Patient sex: F
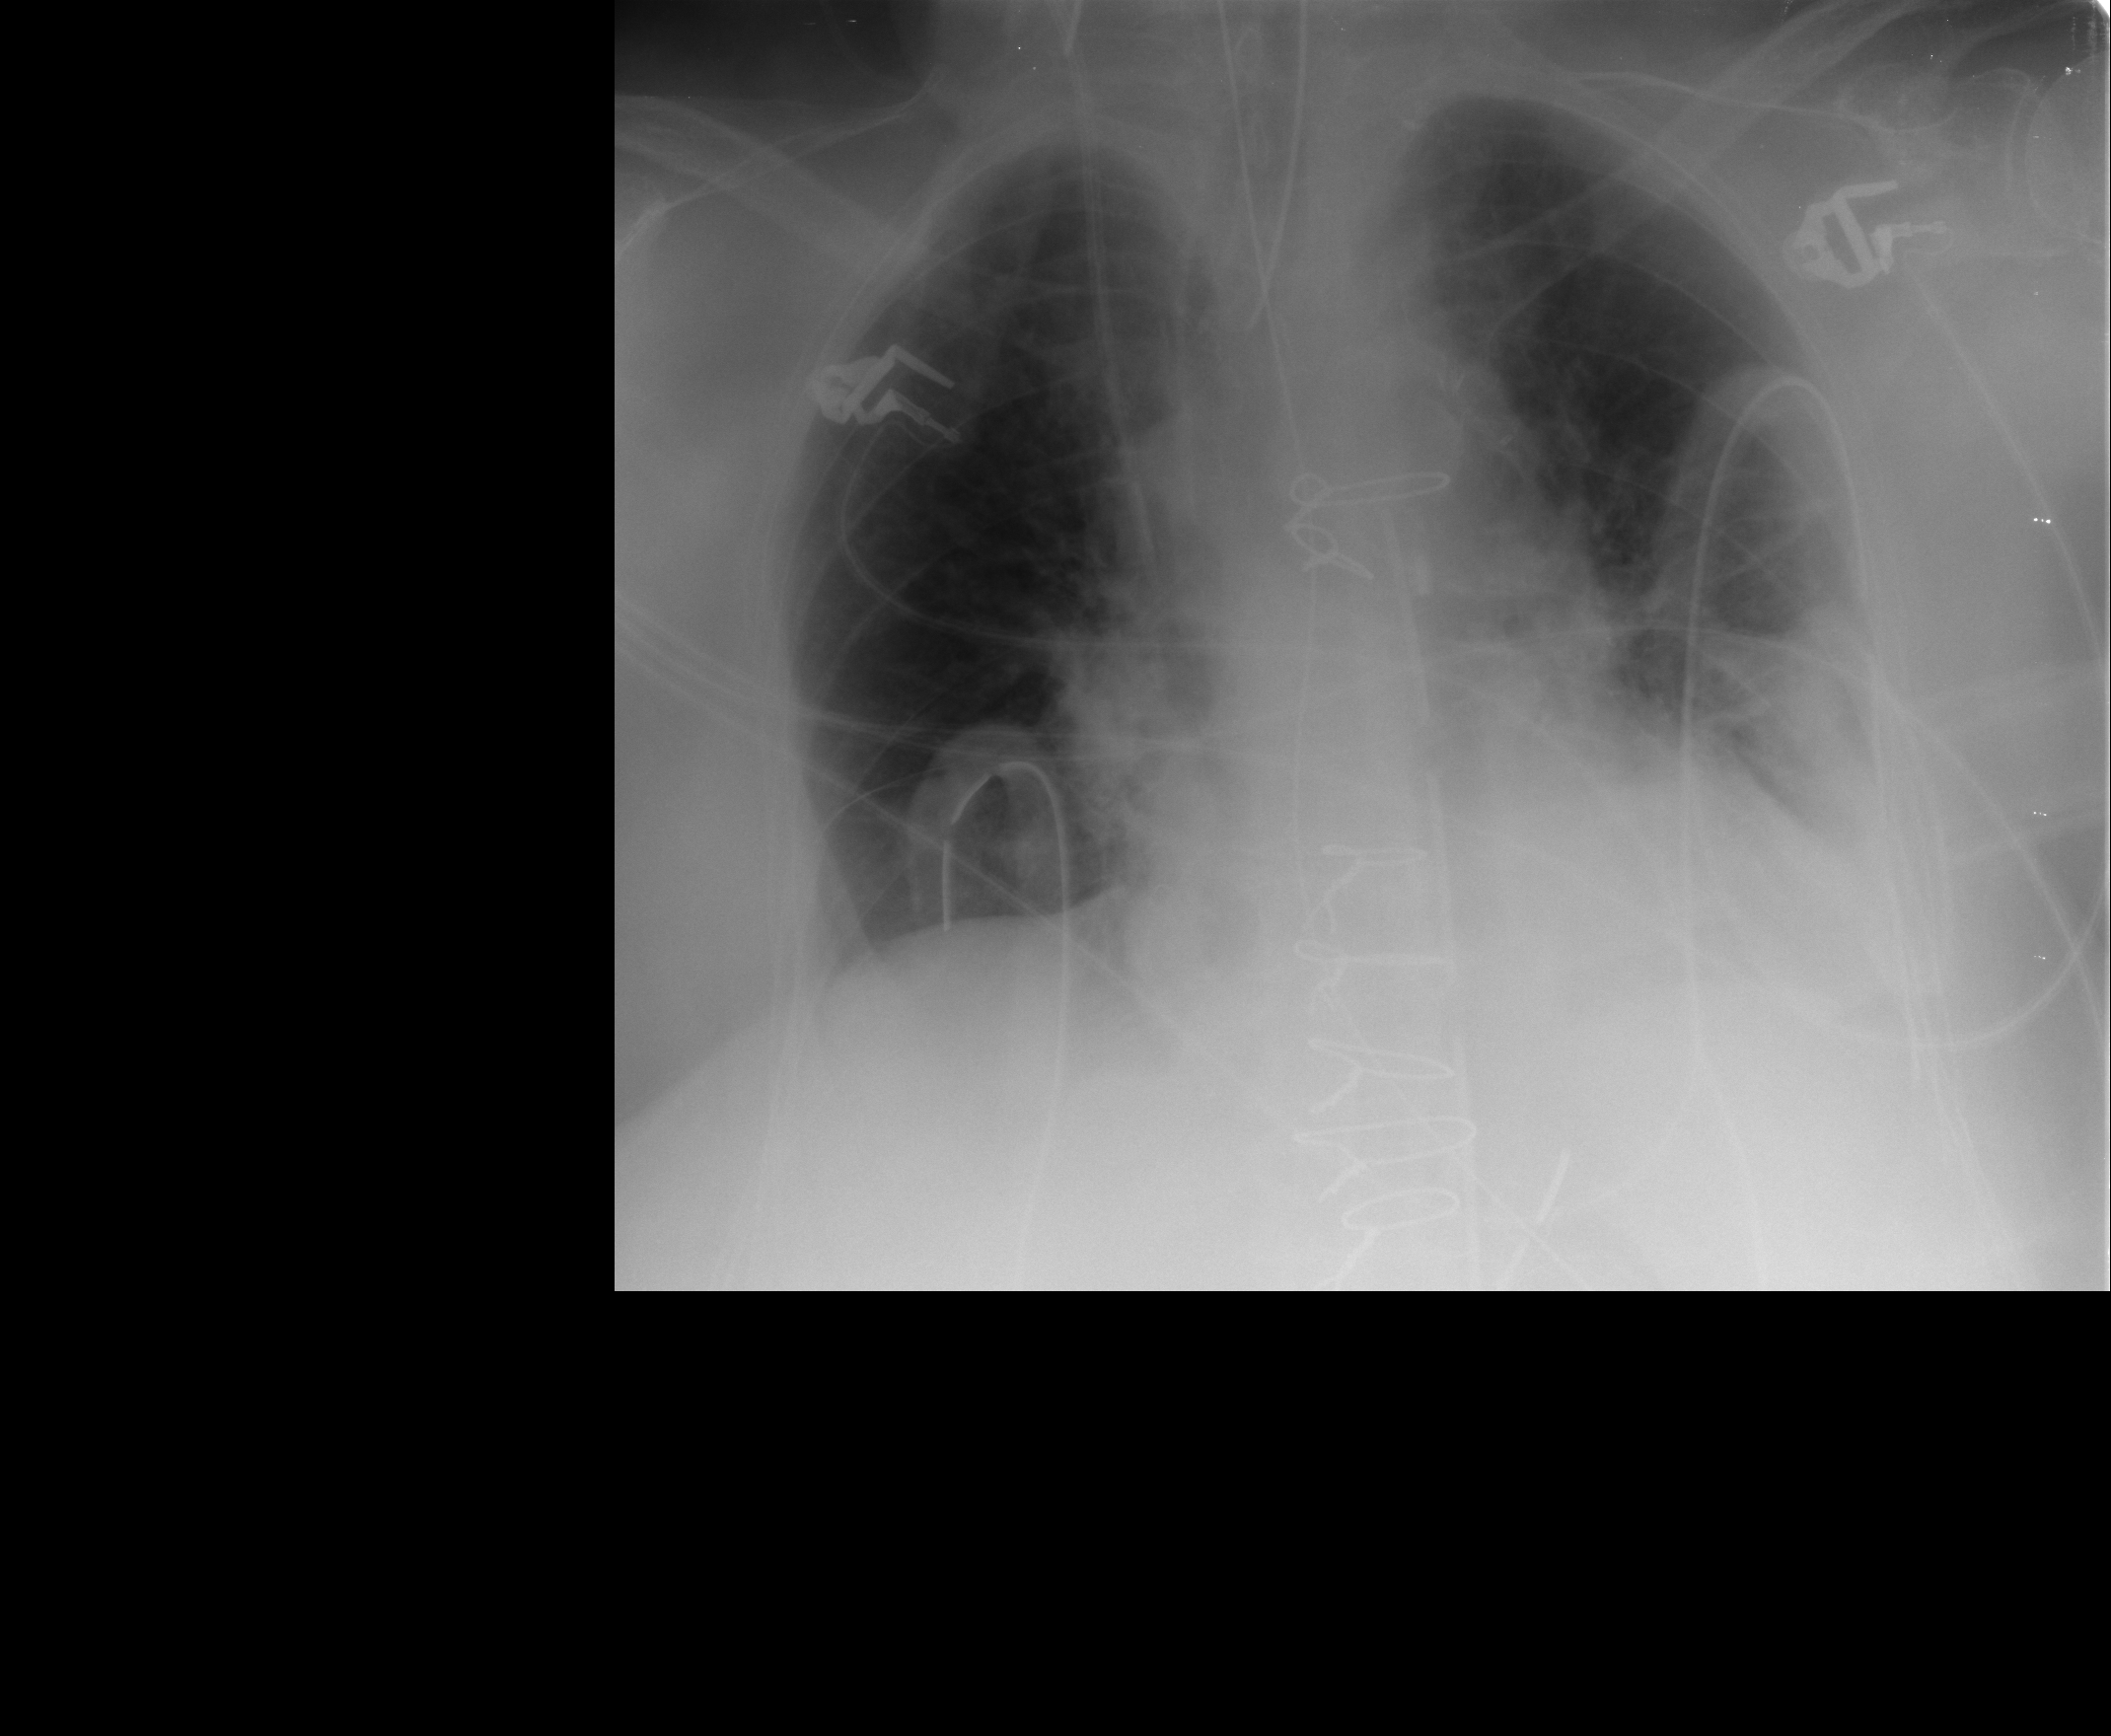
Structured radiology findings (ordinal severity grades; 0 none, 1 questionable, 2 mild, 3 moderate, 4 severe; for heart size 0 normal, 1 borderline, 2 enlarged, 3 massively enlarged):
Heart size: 0
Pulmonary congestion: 2
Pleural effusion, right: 0
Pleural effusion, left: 2
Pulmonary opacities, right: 0
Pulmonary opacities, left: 1
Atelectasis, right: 2
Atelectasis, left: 2